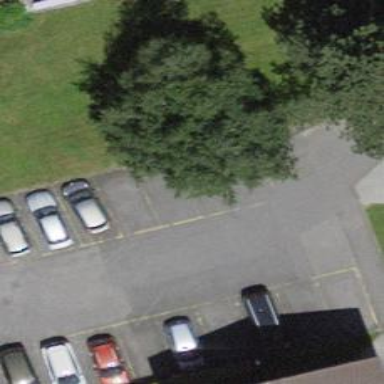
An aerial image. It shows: Parking area with surface.